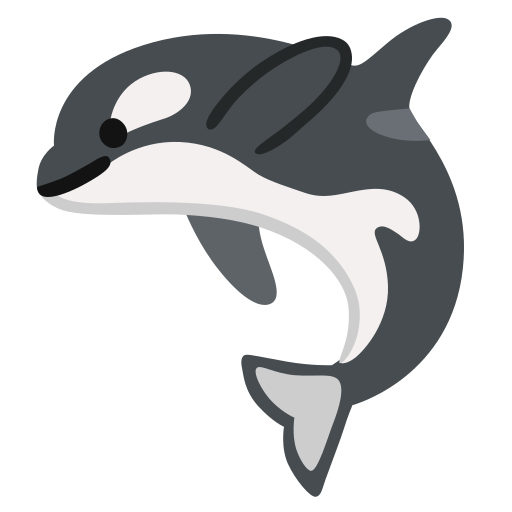
Emoji: 🫍